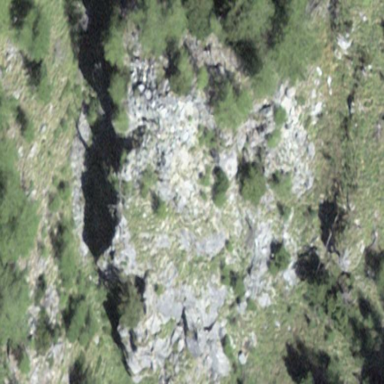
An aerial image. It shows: Landscape of bare rock.